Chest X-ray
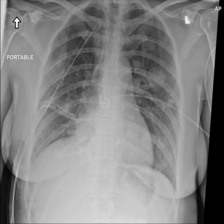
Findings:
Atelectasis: negative
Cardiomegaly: negative
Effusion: negative
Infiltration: negative
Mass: negative
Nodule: negative
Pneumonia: negative
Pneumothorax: negative
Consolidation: negative
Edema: negative
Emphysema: negative
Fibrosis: negative
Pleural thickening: negative
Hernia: negative